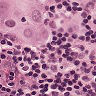
Metastatic tissue present: yes